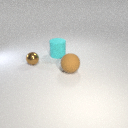
small brown metal sphere behind large brown rubber sphere